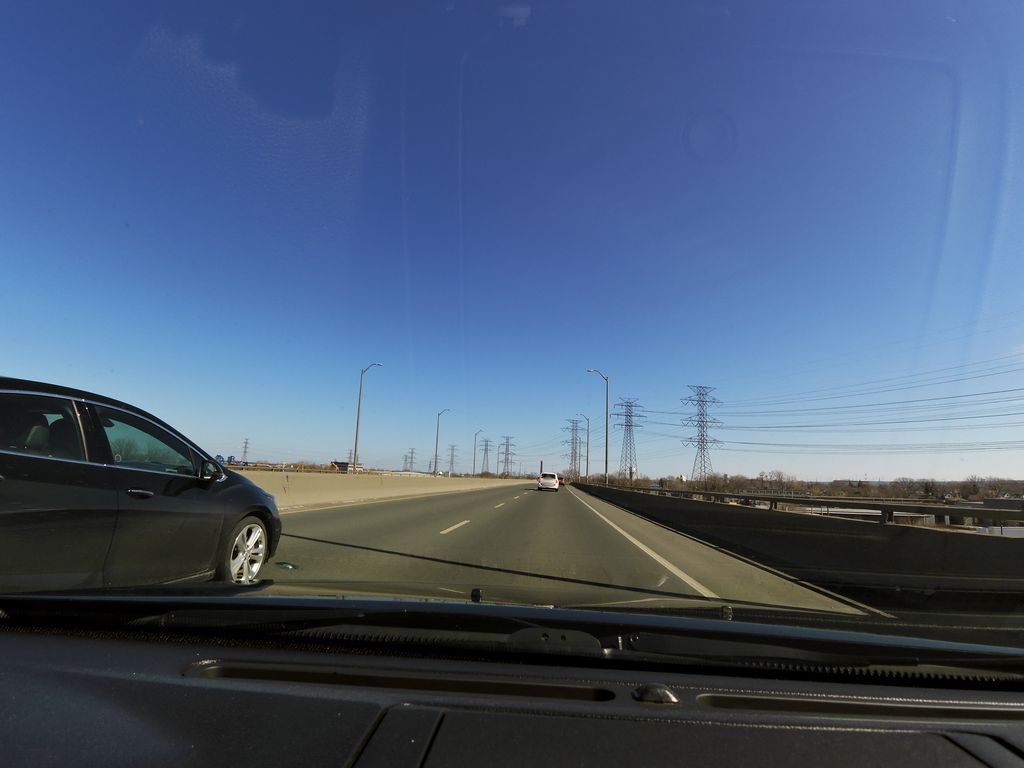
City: hamilton